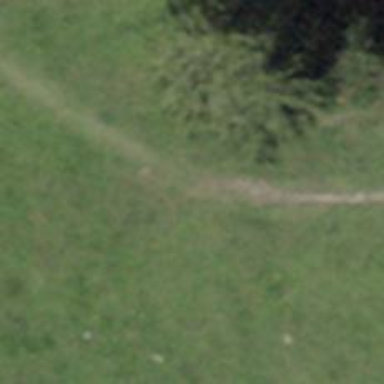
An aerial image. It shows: Hiking trail groomed for walking.